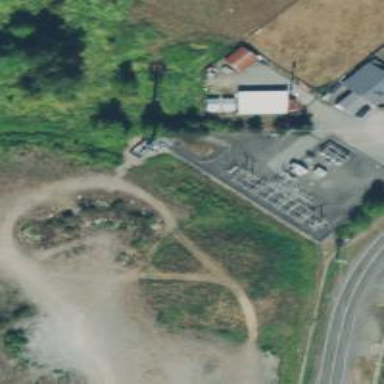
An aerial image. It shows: Distribution level power substation enclosed by fence.